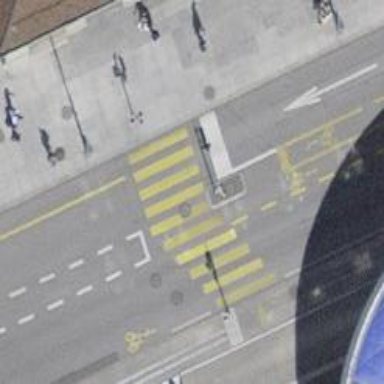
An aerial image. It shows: Road with traffic signals.